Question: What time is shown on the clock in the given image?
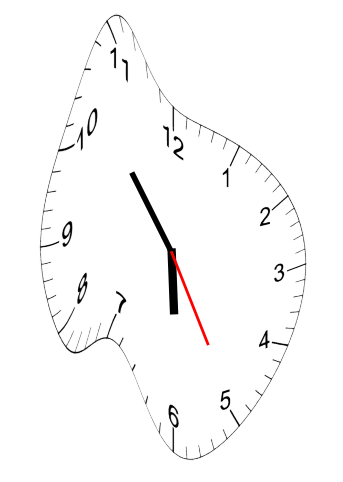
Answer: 05:53:25